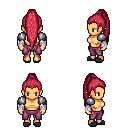
a pixel art fantasy rpg character, female body template, human, tanned skin, steel arm armor, magenta pants, ruby red extra-long topknot hairstyle, white cloth bandages, gray slippers, four views (front, back, left, right), 2x2 character sprite sheet, small pixel art, hard edges, no anti-aliasing